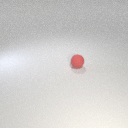
small red rubber sphere